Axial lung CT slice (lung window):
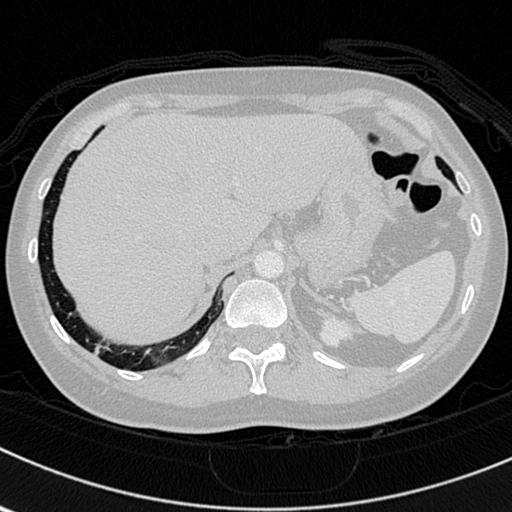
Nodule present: no